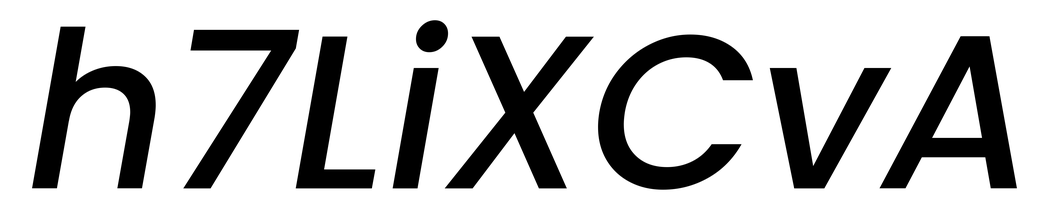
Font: Poppins-MediumItalic